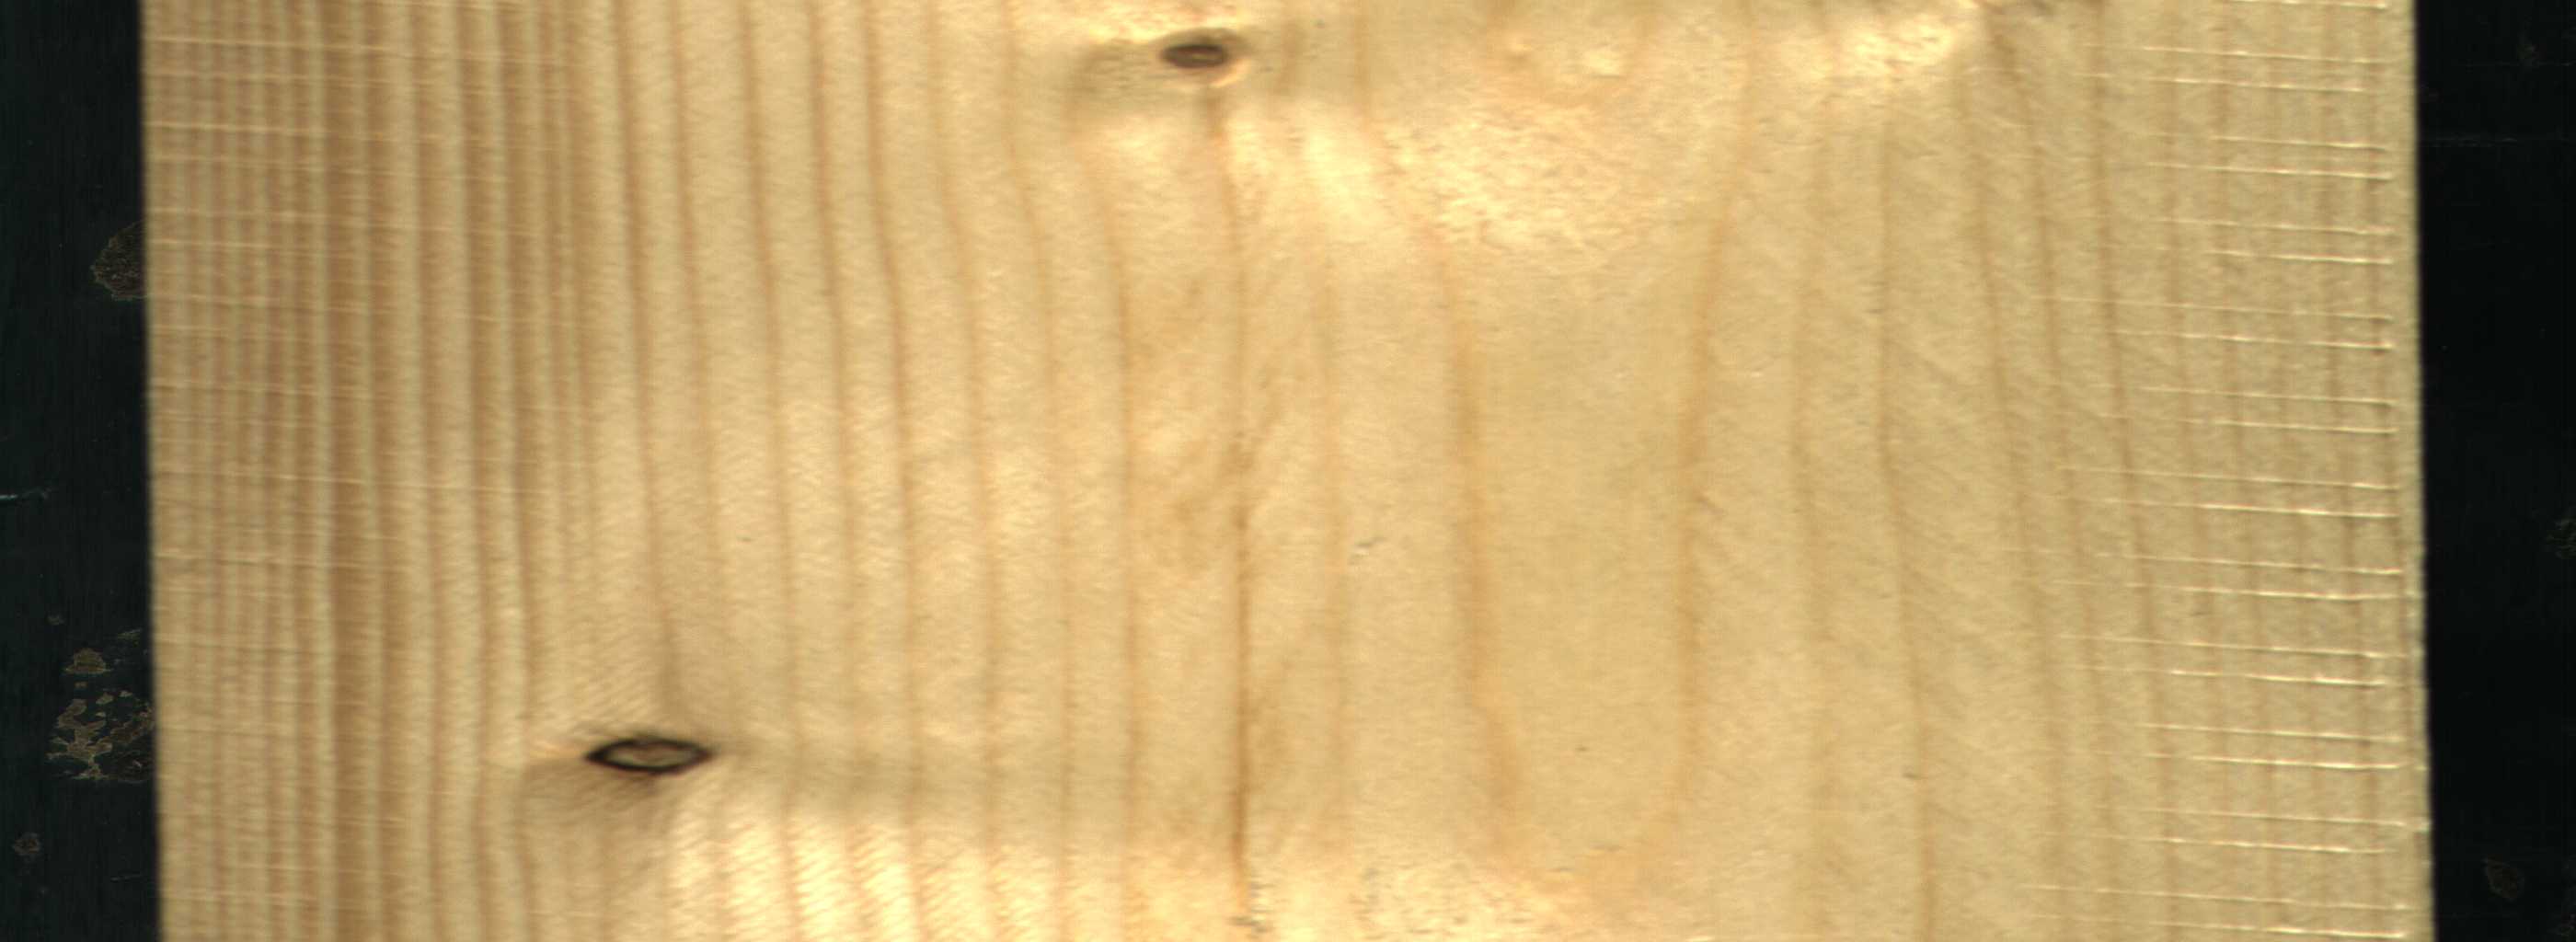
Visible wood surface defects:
Dead_Knot
Live_Knot